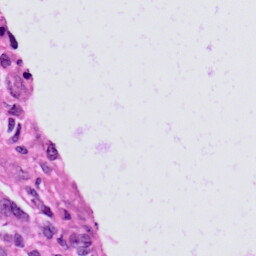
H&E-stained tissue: Prostate